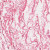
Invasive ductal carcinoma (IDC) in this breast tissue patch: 0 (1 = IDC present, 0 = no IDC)